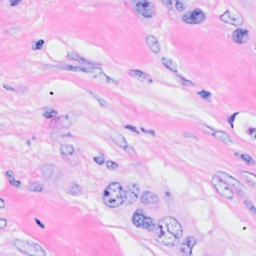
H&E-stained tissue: Breast